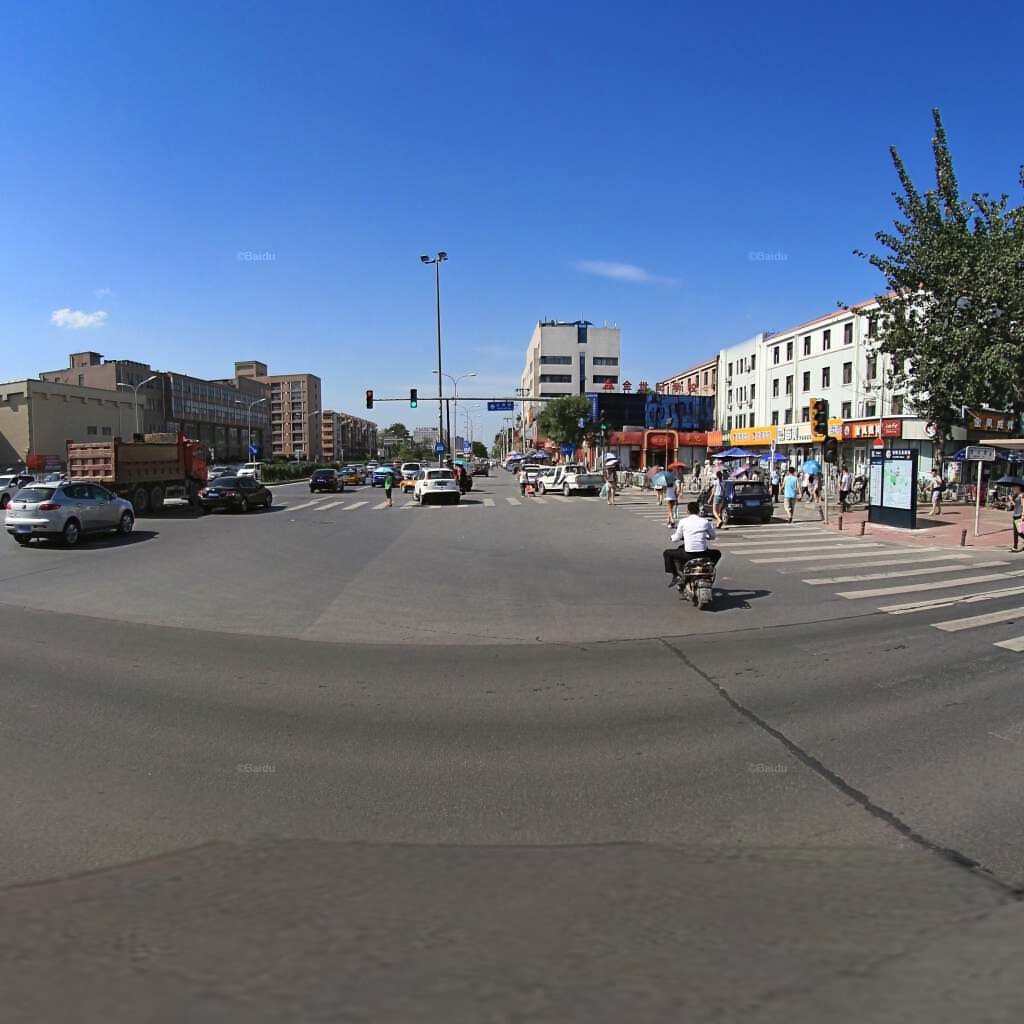
Region: Haidian
Road damage annotations: longitudinal patch, transverse patch, manhole cover